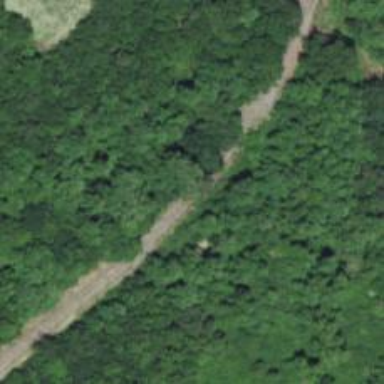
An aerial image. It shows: Disused railway spur line.